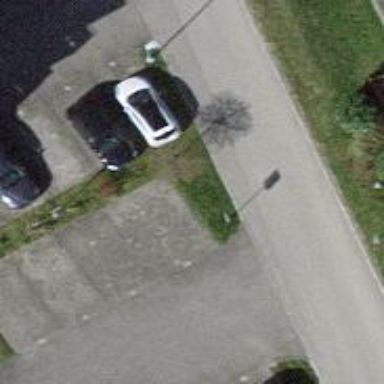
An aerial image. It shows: Pole serving as support.